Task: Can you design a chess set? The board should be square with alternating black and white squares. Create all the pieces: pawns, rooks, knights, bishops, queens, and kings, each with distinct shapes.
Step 3121:
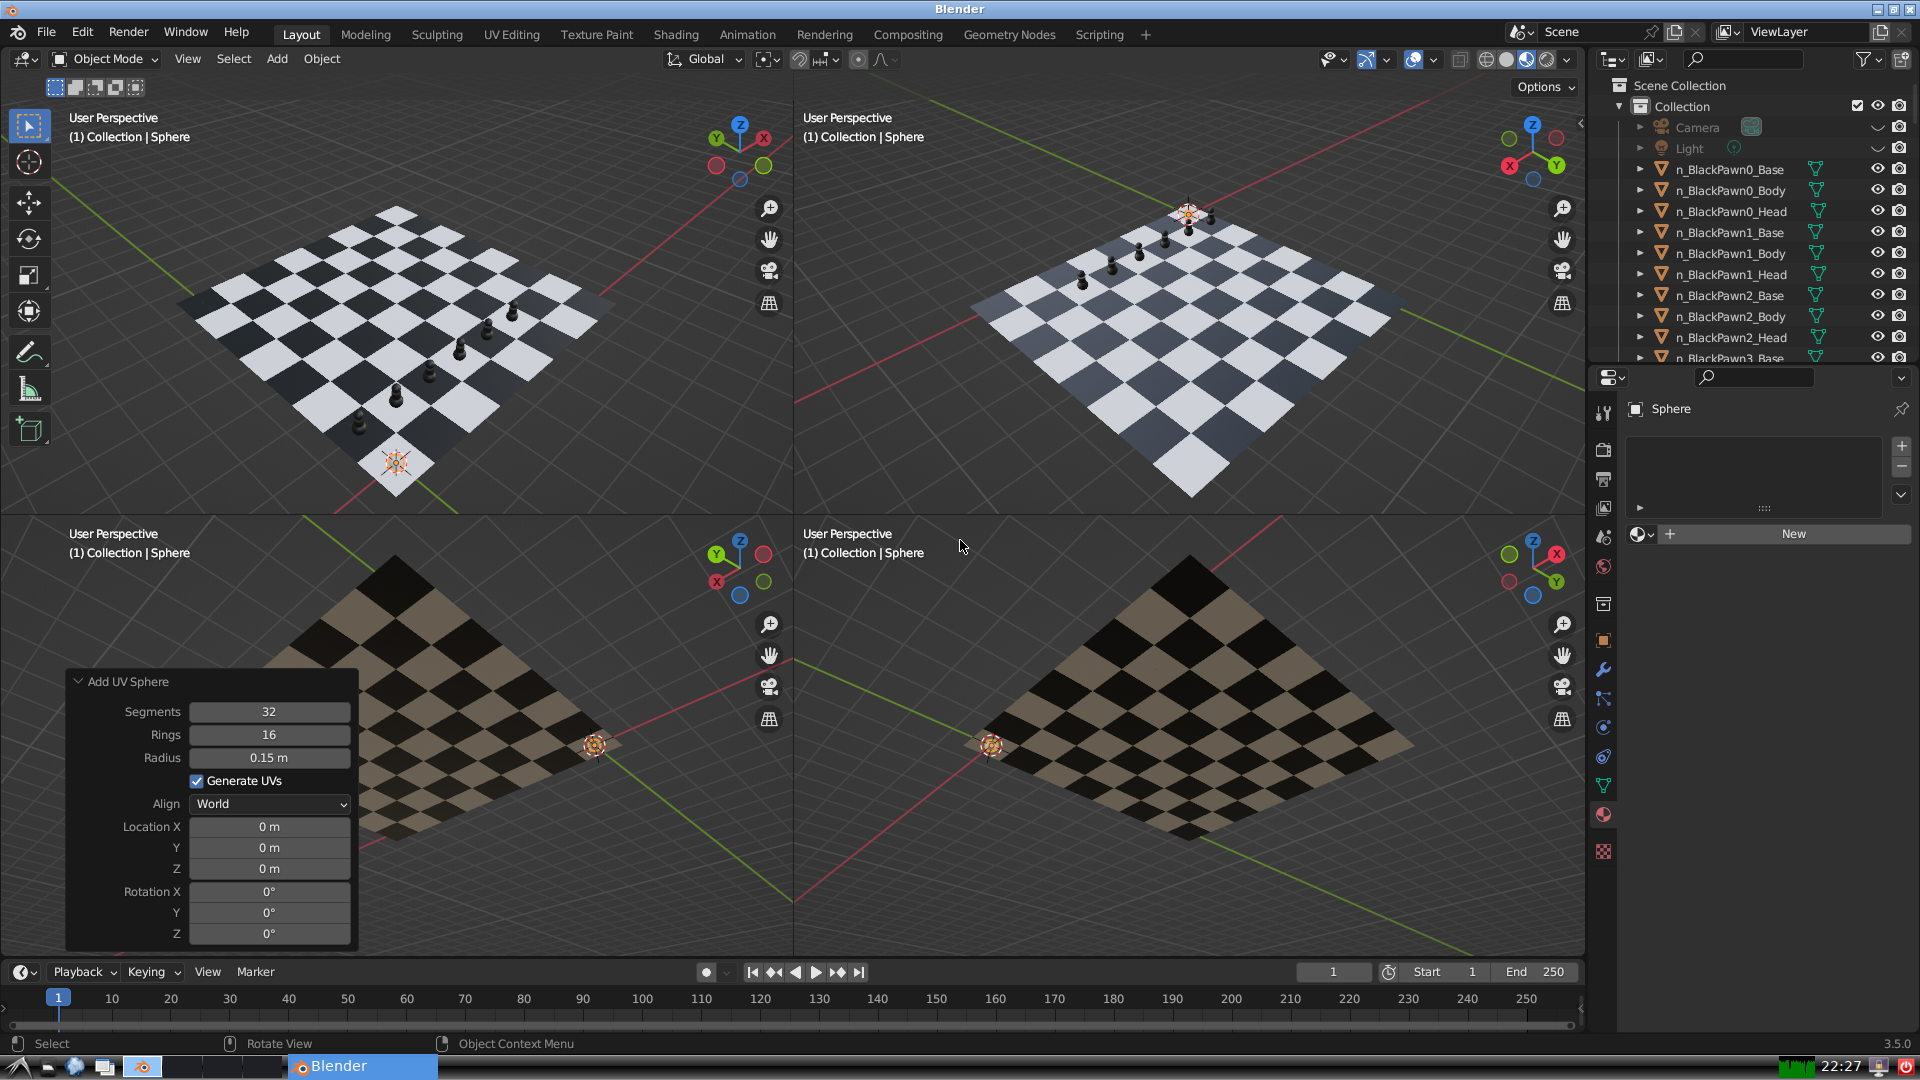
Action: {"key_press": ['Ctrl, Home']}